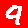
Digit: 9